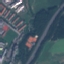
Land use / land cover class: Highway